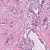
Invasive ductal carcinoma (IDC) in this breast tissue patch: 1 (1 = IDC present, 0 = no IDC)